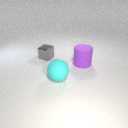
large cyan rubber sphere in front of large purple rubber cylinder